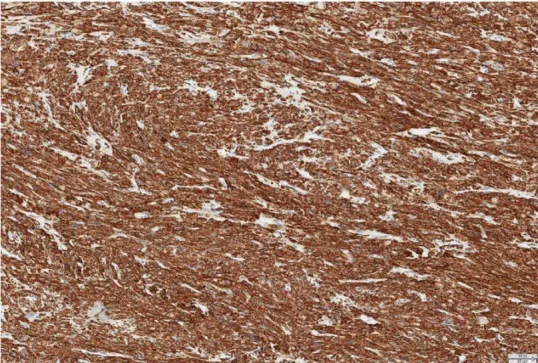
(C) Immunohistochemistry shows positive staining for smooth muscle actin.
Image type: pathology (immunostaining)